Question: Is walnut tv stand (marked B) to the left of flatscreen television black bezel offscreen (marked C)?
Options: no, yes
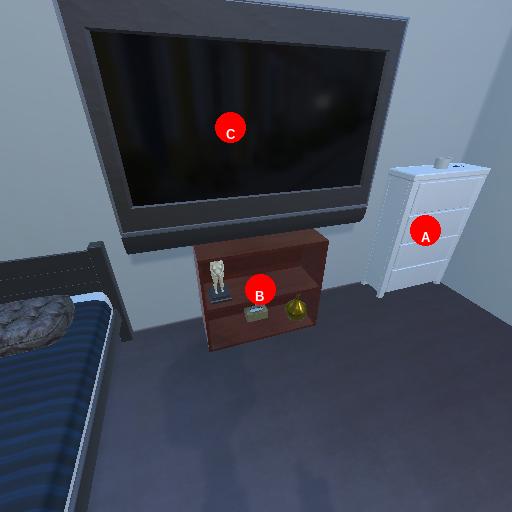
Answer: no